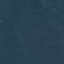
Land use / land cover class: Forest